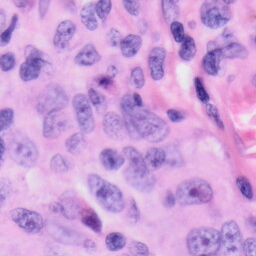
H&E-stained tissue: Skin